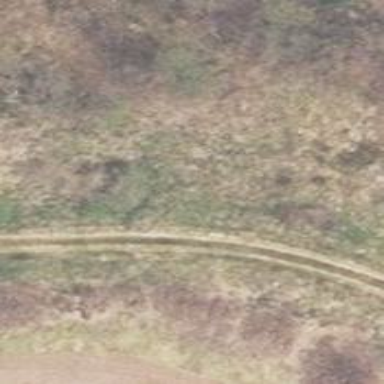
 graded as grade4. The track is on embankment."